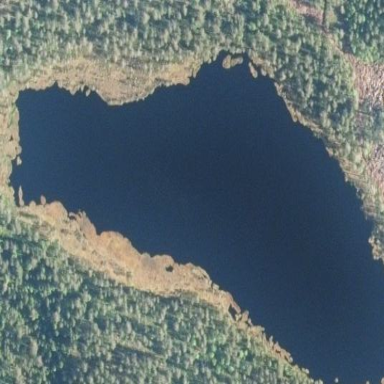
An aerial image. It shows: Serene lake.